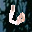
Label: 6